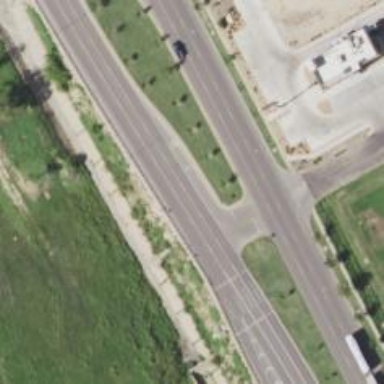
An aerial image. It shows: Trunk highway.